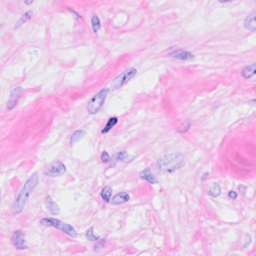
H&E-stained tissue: Breast